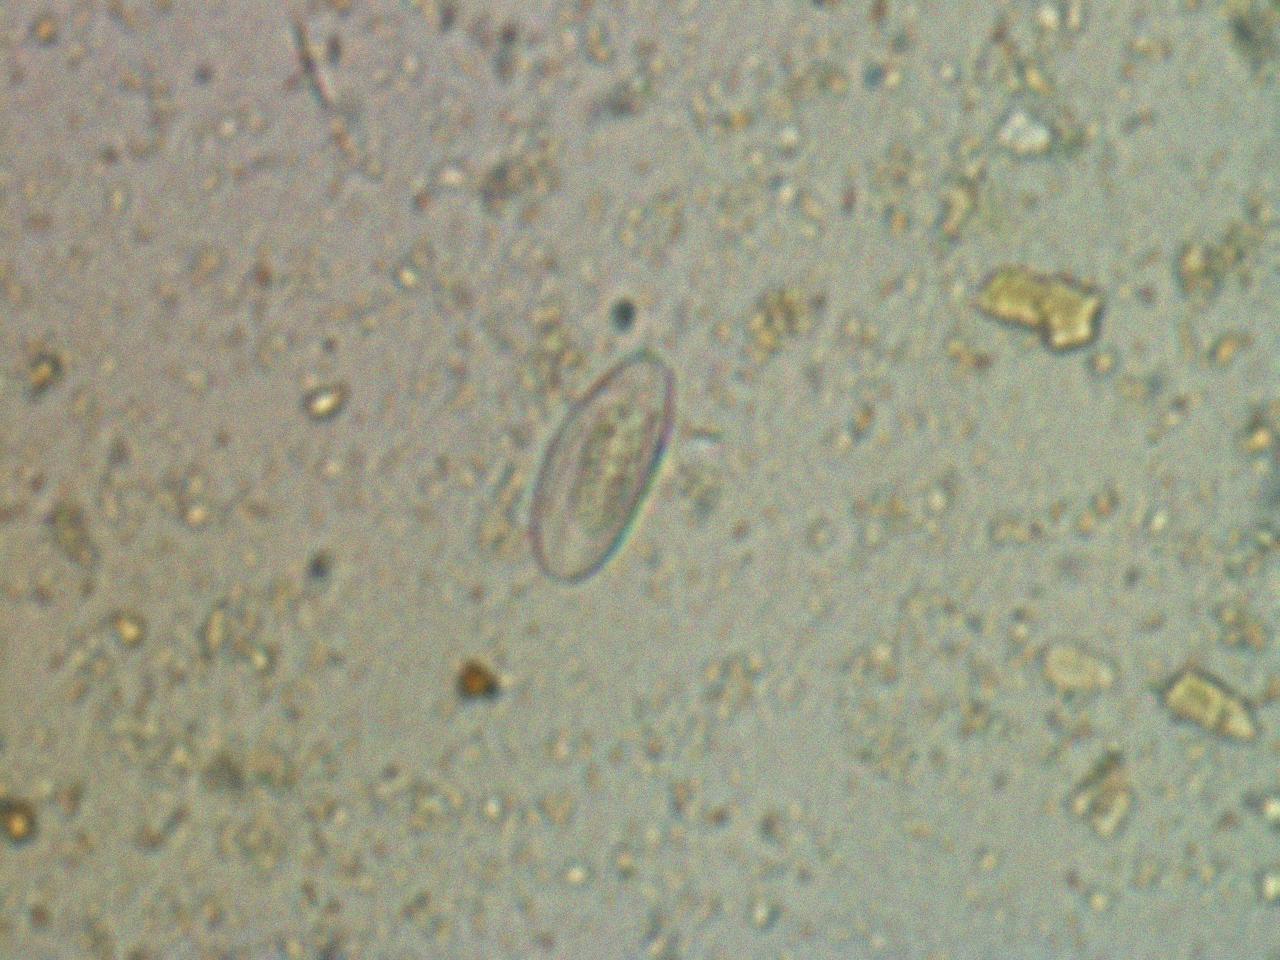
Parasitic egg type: Enterobius vermicularis